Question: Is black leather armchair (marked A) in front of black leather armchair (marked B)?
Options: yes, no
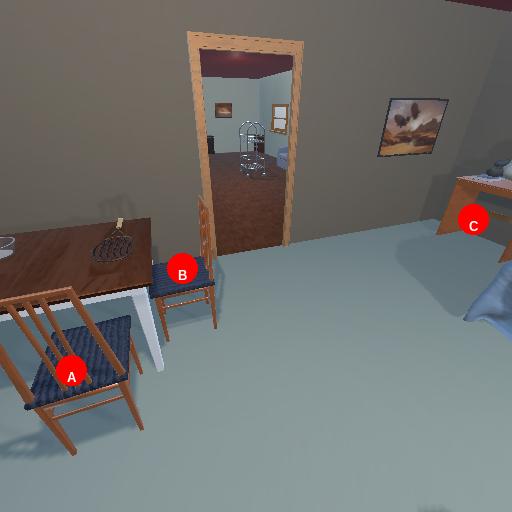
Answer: yes